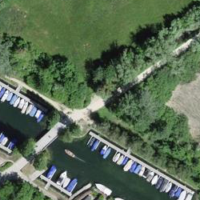
EUNIS habitat code: 14
Species observed at this site:
Tachybaptus ruficollis
Corvus corone
Pyrochroa coccinea
Podiceps cristatus
Cyanistes caeruleus
Fulica atra
Corylus avellana
Alcedo atthis
Sturnus vulgaris
Troglodytes troglodytes
Passer domesticus
Fringilla coelebs
Buteo buteo
Sylvia atricapilla
Turdus merula
Chroicocephalus ridibundus
Phalacrocorax carbo
Phylloscopus collybita
Larus michahellis
Cygnus olor
Ruspolia nitidula
Parus major
Erithacus rubecula
Saxicola rubicola